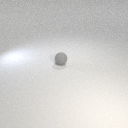
small gray rubber sphere